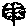
Label: tree